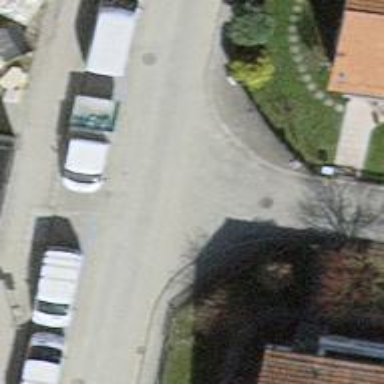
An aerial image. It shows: Raised kerb.